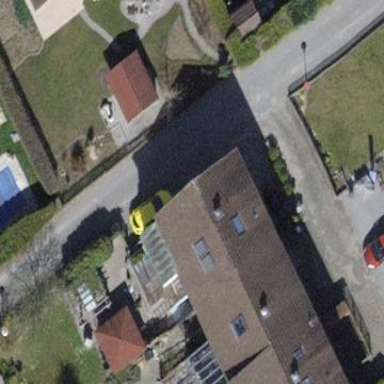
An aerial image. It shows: Terrace building.